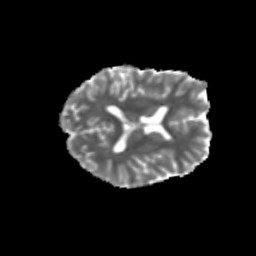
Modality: MD
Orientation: axial
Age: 25
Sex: female
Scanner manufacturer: siemens
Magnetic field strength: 3 T
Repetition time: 3.5 s
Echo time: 0.125 s